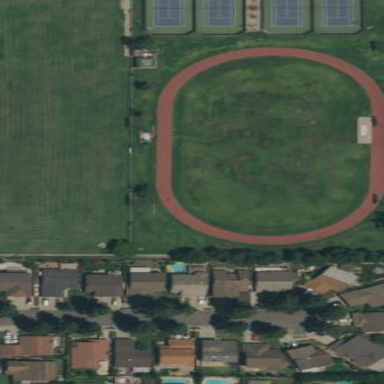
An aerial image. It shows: Track in leisure land.